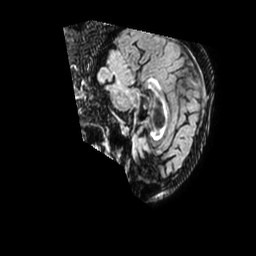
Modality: FLAIR
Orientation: sagittal
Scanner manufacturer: philips
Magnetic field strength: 1.5 T
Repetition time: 8 s
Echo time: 0.2876 s